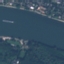
Land use / land cover: River